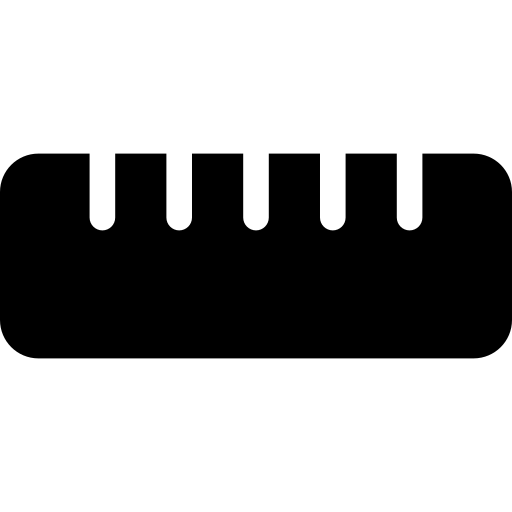
Tags: icon, FontAwesome, fa-icon, solid, ruler, horizontal